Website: apple
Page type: customer-info-address
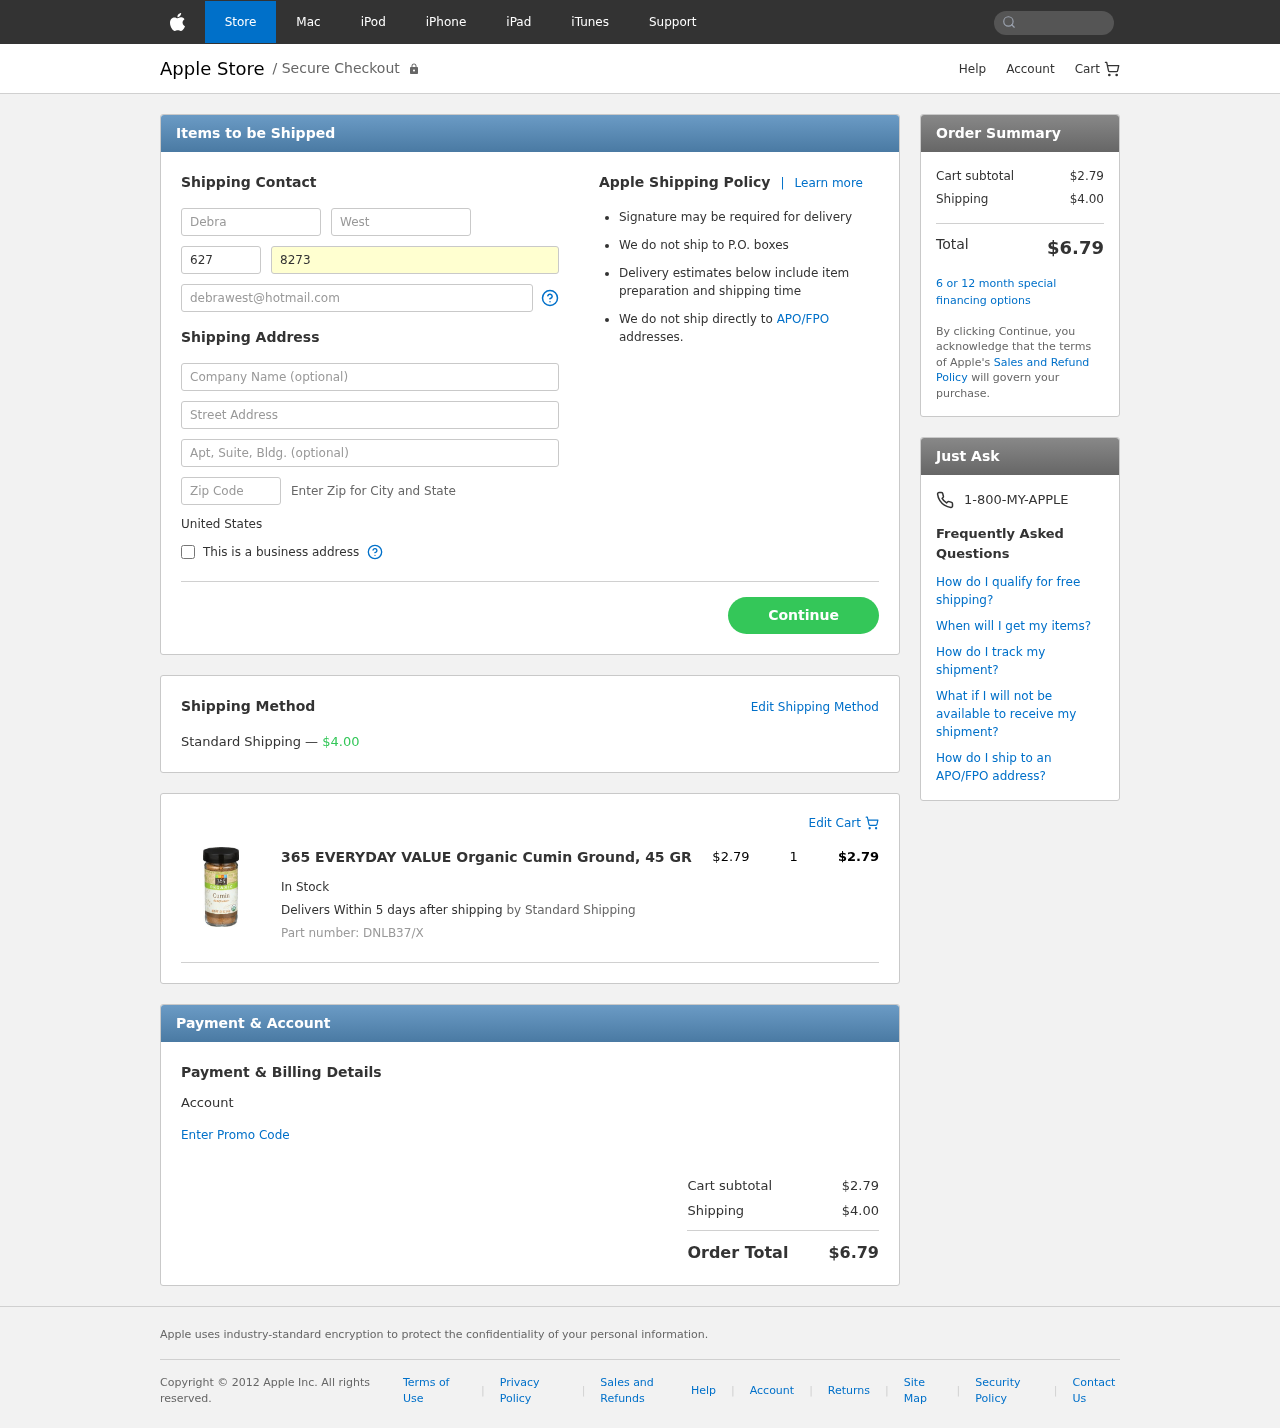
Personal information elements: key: PII_COUNTRY
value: United States
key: PII_FIRSTNAME
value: Debra
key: PII_LASTNAME
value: West
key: PII_PHONE_AREA
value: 627
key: PII_PHONE_LINE
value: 8273
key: PII_EMAIL
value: debrawest@hotmail.com
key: PII_STREET
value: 831 James Center Apt. 675
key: PII_POSTCODE
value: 44335
Product elements: key: PRODUCT1_NAME
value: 365 EVERYDAY VALUE Organic Cumin Ground, 45 GR
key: PRODUCT1_PRICE
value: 2.79
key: PRODUCT1_QUANTITY
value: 1
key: PRODUCT1_SKU
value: DNLB37/X
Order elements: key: ORDER_SHIPPING_COST
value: $4.00
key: ORDER_ITEM_TOTAL
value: $2.79
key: ORDER_SUBTOTAL
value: $2.79
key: ORDER_TOTAL
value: $6.79